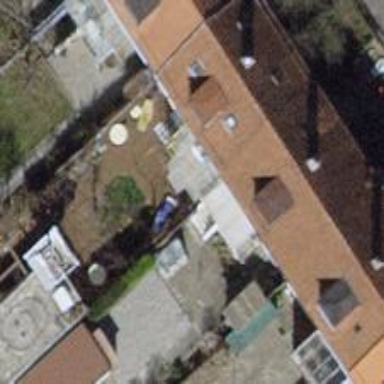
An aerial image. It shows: Semidetached house with gabled roof made of tiles.